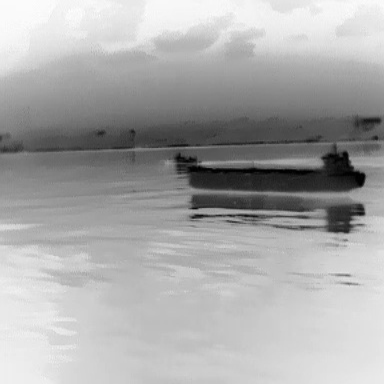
There is a liner in the infrared image.